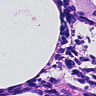
Metastatic tissue present: no